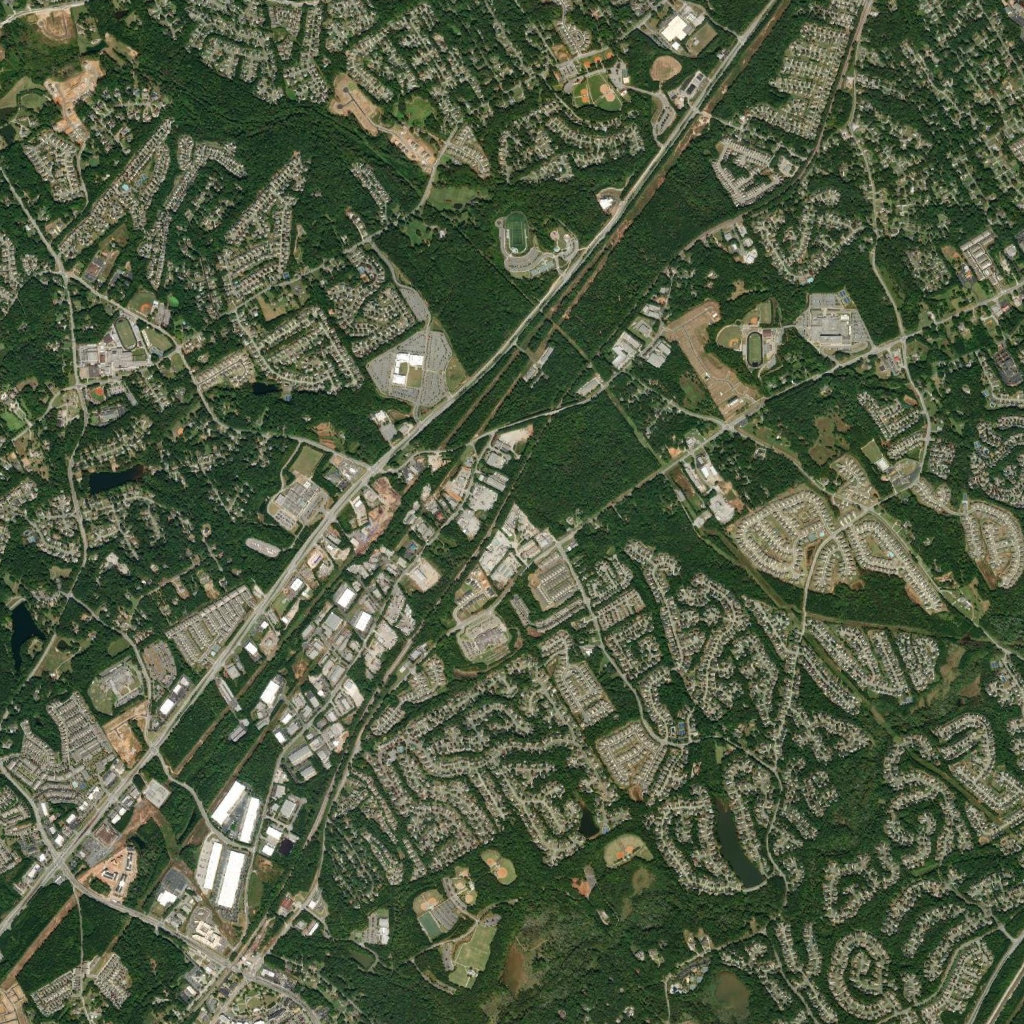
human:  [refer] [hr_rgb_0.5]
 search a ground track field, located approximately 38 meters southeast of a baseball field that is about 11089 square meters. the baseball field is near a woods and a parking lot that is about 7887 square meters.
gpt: <box>[[73, 32, 74, 35, 0]]</box>

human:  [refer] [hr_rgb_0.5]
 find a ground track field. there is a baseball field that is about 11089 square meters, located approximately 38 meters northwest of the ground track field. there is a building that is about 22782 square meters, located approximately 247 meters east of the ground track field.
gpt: <box>[[73, 32, 74, 35, 0]]</box>

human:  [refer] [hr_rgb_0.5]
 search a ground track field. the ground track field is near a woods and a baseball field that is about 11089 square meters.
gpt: <box>[[73, 32, 74, 35, 0]]</box>